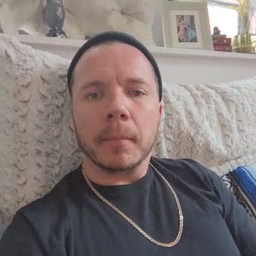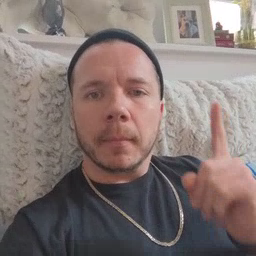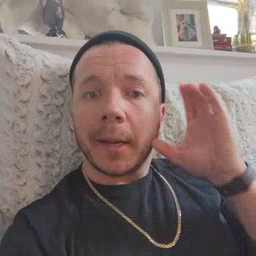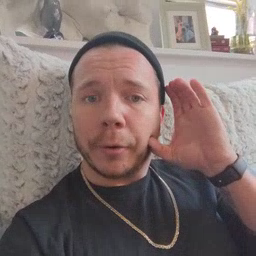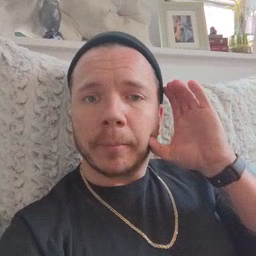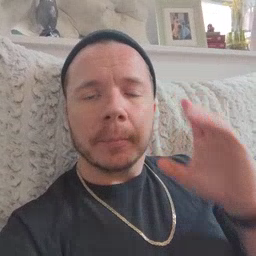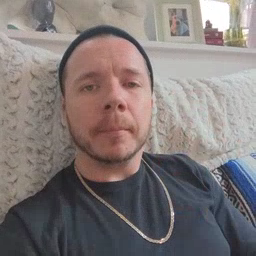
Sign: hear